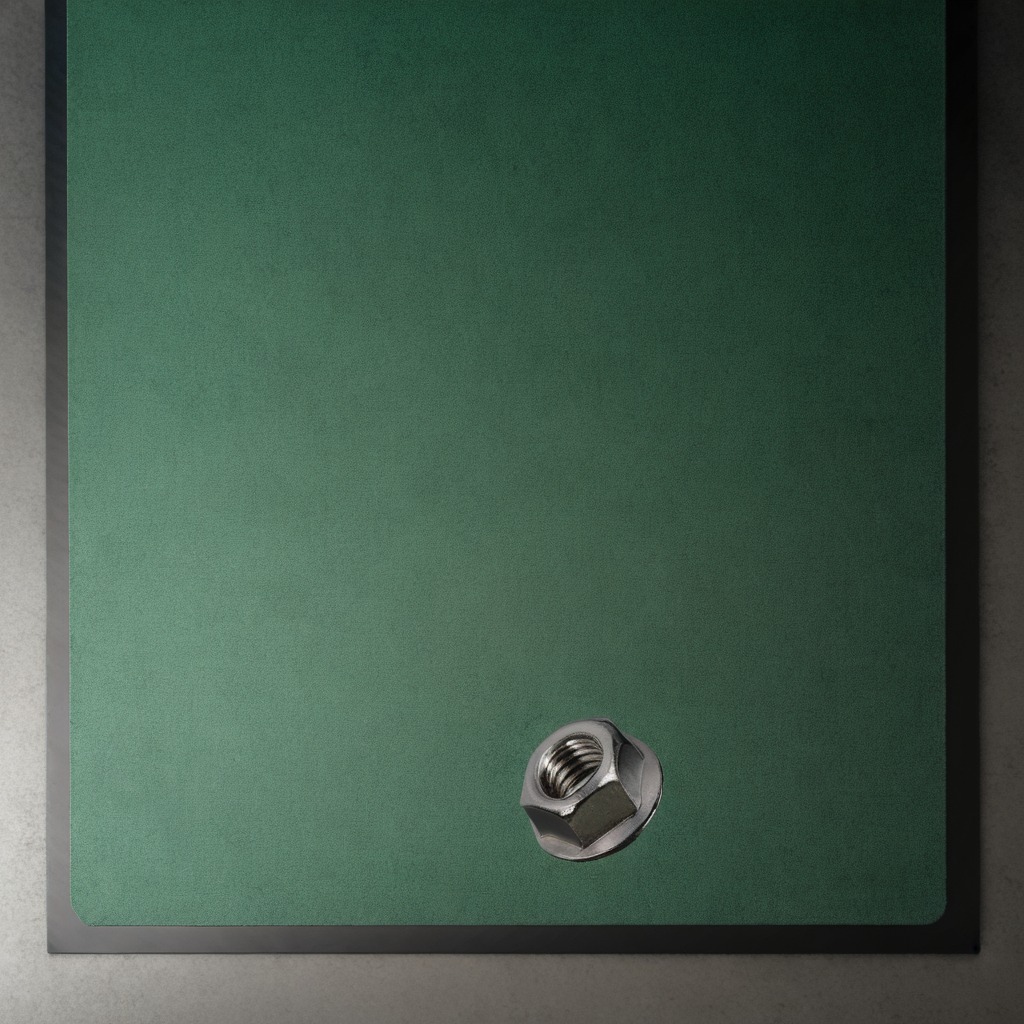
A metal nut is lying on the green rubber mat.